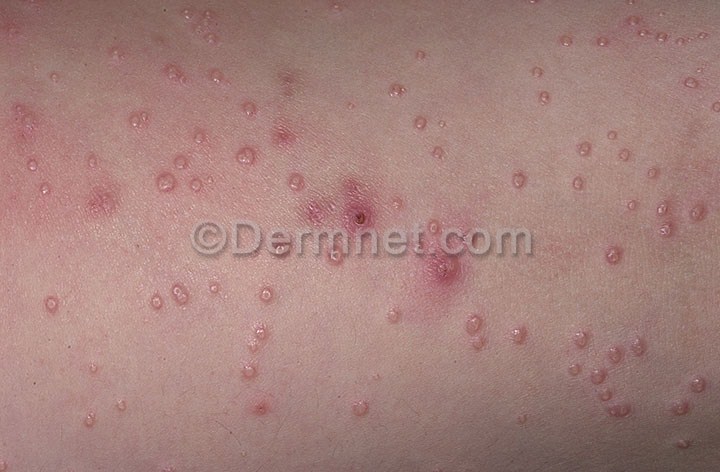
Disease: Warts Molluscum and other Viral Infections